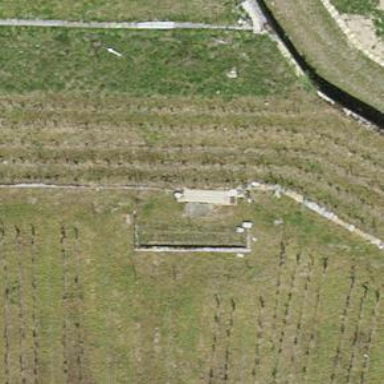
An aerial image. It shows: Retaining wall.